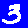
Digit: 3